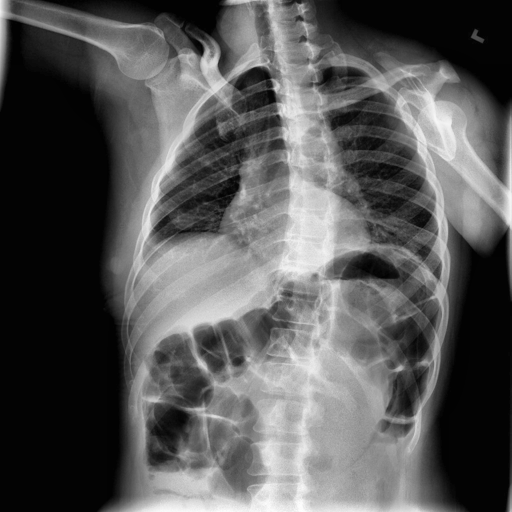
Finding: NORMAL